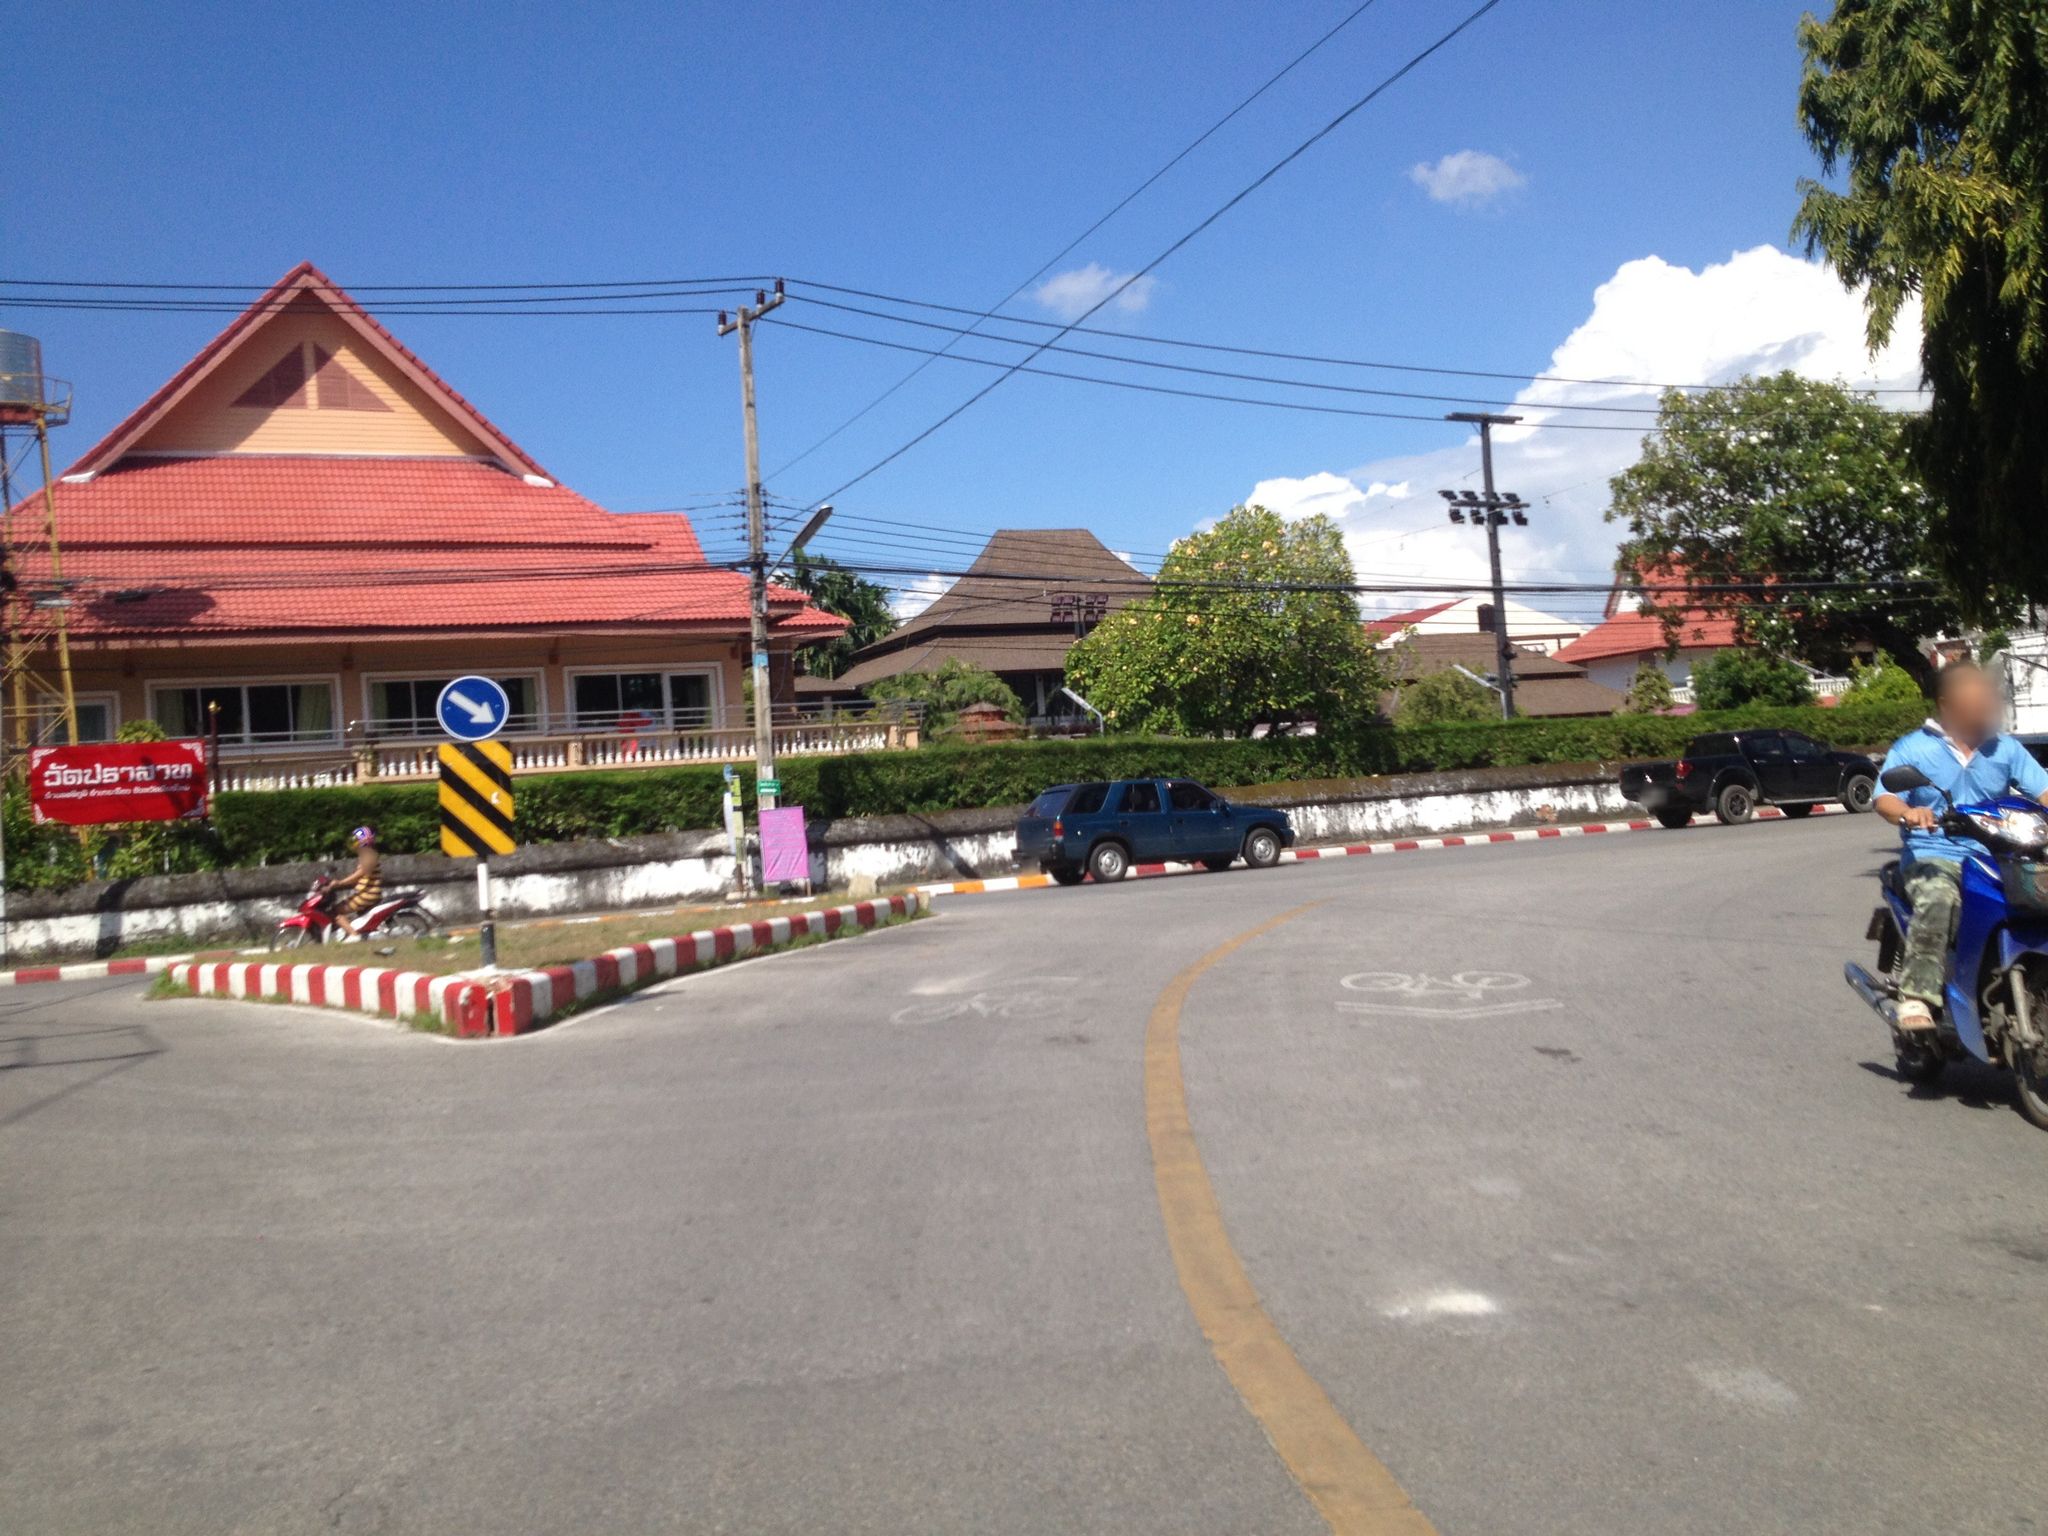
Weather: clear
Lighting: day
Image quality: good
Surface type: cycling surface
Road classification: unclassified
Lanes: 2
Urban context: semi-dense urban cluster
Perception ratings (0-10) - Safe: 5.64, Lively: 7.58, Beautiful: 7.67, Boring: 5.17, Depressing: 1.61, Wealthy: 4.65